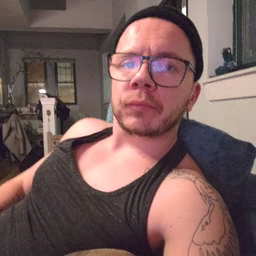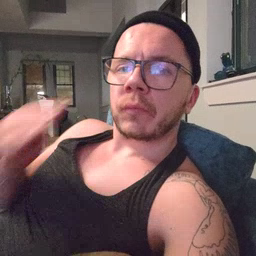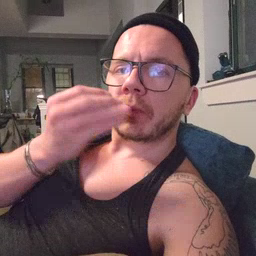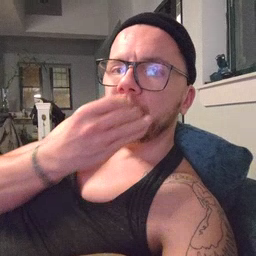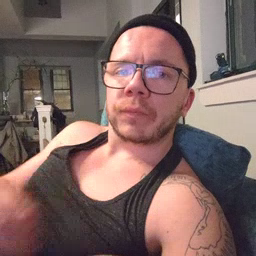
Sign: flower